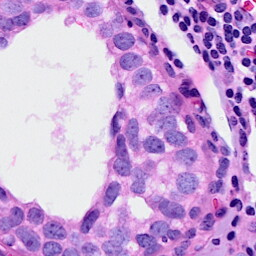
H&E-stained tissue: Breast